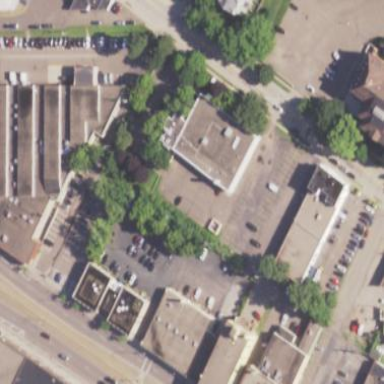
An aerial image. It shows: Commercial area.